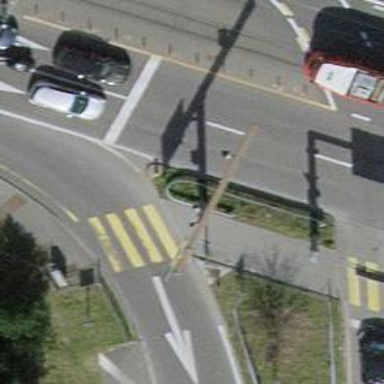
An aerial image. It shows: Uncontrolled zebra crossing on the road.